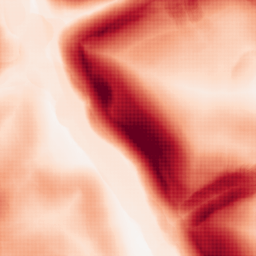
Category: morphological
Decomposition family: morphological_gradient
Decomposition parameters: size: 15
shape: disk
Upsampling method: sinc_blackman
Upsampling parameters: scale: 8
kernel_size: 16
Upsampling scale: 8